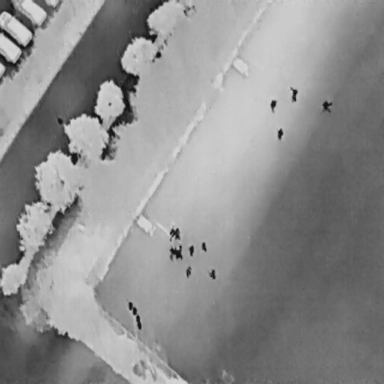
There are 15 objects shown in the infrared image, including 12 People, and three Cars.